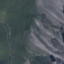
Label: HerbaceousVegetation